Question: I have a picture were I want to change all white-ish pixels to grey, but only for a certain area of the image. Example picture, I just want to change the picture outside of the red rectangle, without changing the image within the red rectangle:

I already have the general code, which was part of someone elses Stackoverflow question, that changes the colour of every white pixel instead of only just the one outside of an area.
'''
image = cv.imread("meme 2.jpg")
hsv = cv.cvtColor(image, cv.COLOR_BGR2HSV)
# Define lower and uppper limits of what we call "white-ish"
sensitivity = 19
lower_white = np.array([0, 0, 255 - sensitivity])
upper_white = np.array([255, sensitivity, 255])
# Mask image to only select white
mask = cv.inRange(hsv, lower_white, upper_white)
# Change image to grey where we found brown
image[mask > 0] = (170, 170, 170)
cv.imwrite(file, image)
'''
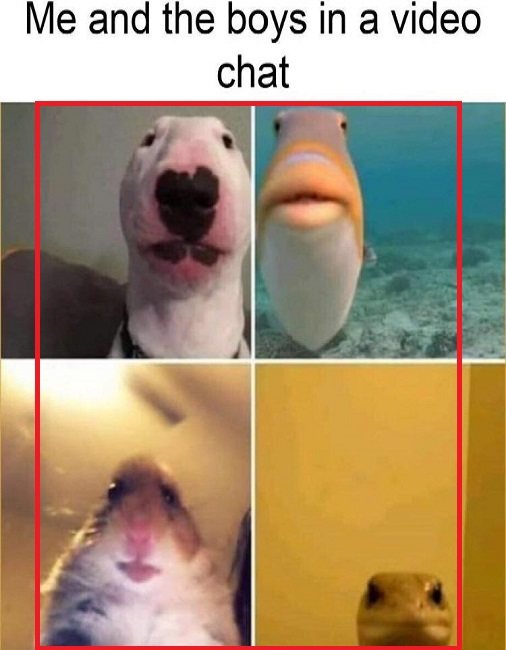
Answer: Here is one way to do that in Python/OpenCV.
- - - - - - - - - -
Input:
<URL>
'''
import cv2
import numpy as np
# Read image
image = cv2.imread('4animals.jpg')
# Convert to HSV
hsv = cv2.cvtColor(image, cv2.COLOR_BGR2HSV)
# Define lower and uppper limits of what we call "white-ish"
sensitivity = 19
lower_white = np.array([0, 0, 255 - sensitivity])
upper_white = np.array([255, sensitivity, 255])
# Create mask to only select white
mask = cv2.inRange(hsv, lower_white, upper_white)
# Change image to grey where we found white
image2 = image.copy()
image2[mask > 0] = (170, 170, 170)
# Create new rectangular mask that is white on black background
x,y,w,h = 33,100,430,550
mask2 = np.zeros_like(image)
cv2.rectangle(mask2, (x,y), (x+w,y+h), (255, 255, 255), -1)
# invert mask
mask2_inv = 255 - mask2
# apply mask to image
image_masked = cv2.bitwise_and(image, mask2)
# apply inverted mask to image2
image2_masked = cv2.bitwise_and(image2, mask2_inv)
# add together
result = cv2.add(image_masked, image2_masked)
# save results
cv2.imwrite('4animals_mask.jpg', mask)
cv2.imwrite('4animals_modified.png', image2)
cv2.imwrite('4animals_mask2.jpg', mask2)
cv2.imwrite('4animals_mask2_inv.jpg', mask2_inv)
cv2.imwrite('4animals_masked.jpg', image_masked)
cv2.imwrite('4animals_modified_masked.jpg', image2_masked)
cv2.imwrite('4animals_result.jpg', result)
cv2.imshow('mask', mask)
cv2.imshow('image2', image2)
cv2.imshow('mask2', mask2 )
cv2.imshow('mask2_inv', mask2_inv)
cv2.imshow('image_masked', image_masked)
cv2.imshow('image2_masked', image2_masked)
cv2.imshow('result', result)
cv2.waitKey(0)
cv2.destroyAllWindows()
'''
Color mask:
<URL>
Rectangle mask:
<URL>
Inverted rectangle mask:
<URL>
Color changed image:
<URL>
Masked input:
<URL>
Masked color changed image:
<URL>
Result:
<URL>